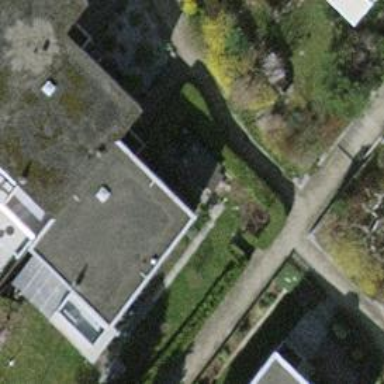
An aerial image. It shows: Terrace building.